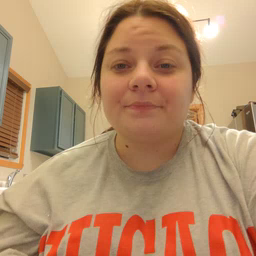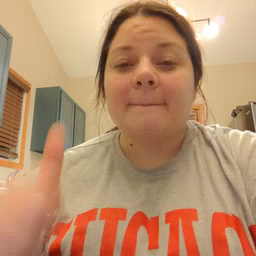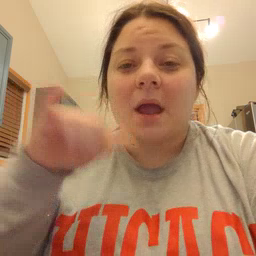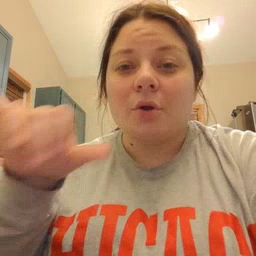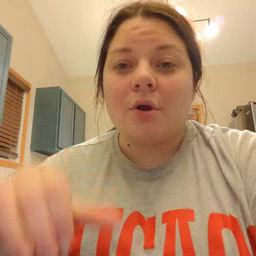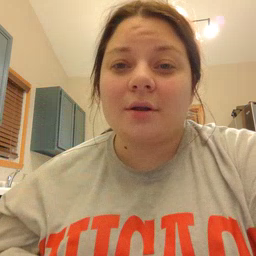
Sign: backyard